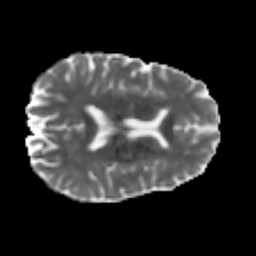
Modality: MD
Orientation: axial
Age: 36
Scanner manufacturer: philips
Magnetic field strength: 3 T
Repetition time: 7.766 s
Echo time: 0.1224 s